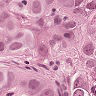
Metastatic tissue present: yes